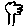
Label: tree